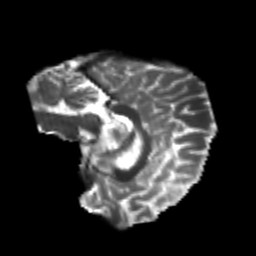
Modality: T2w
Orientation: sagittal
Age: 20
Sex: female
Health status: healthy
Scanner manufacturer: philips
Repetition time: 7.388 s
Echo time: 0.08599 s